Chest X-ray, AP view. Patient: 64 years old, sex M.
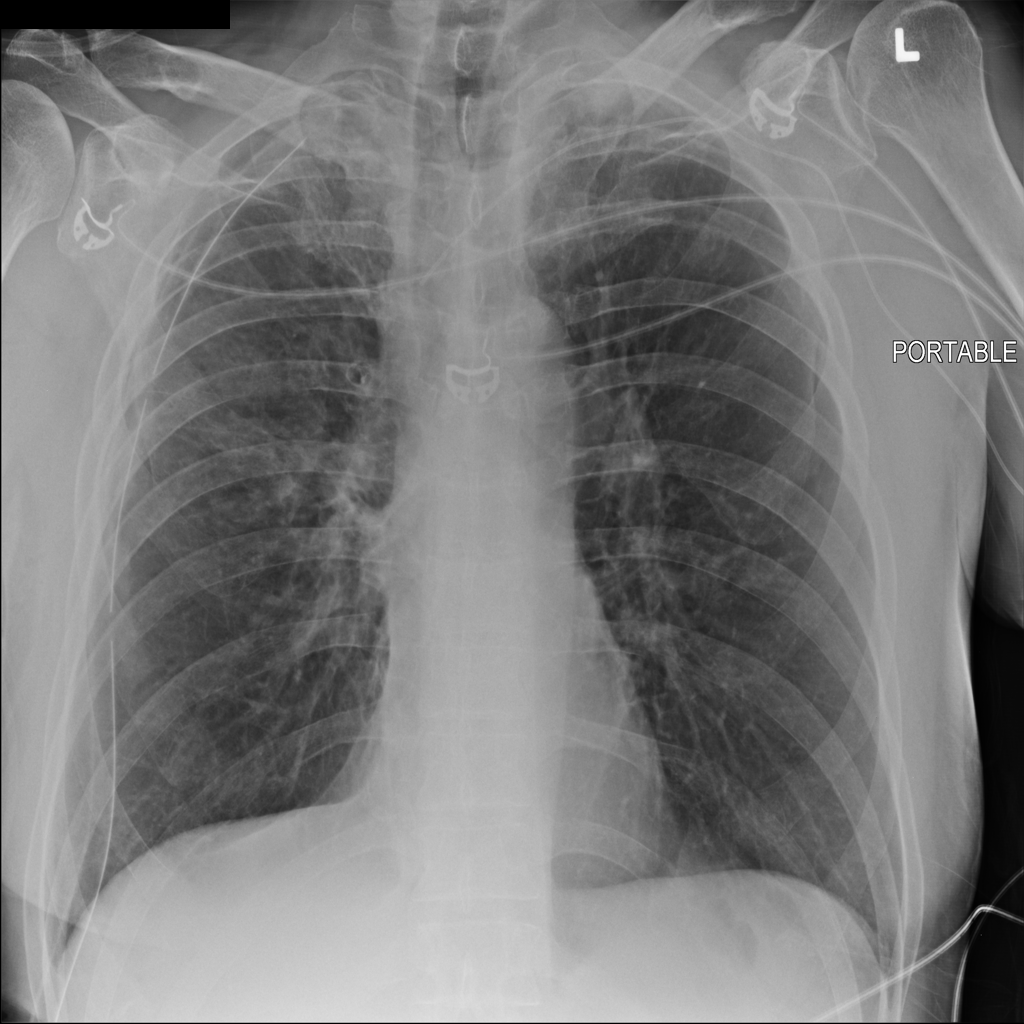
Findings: Infiltration, Pneumothorax